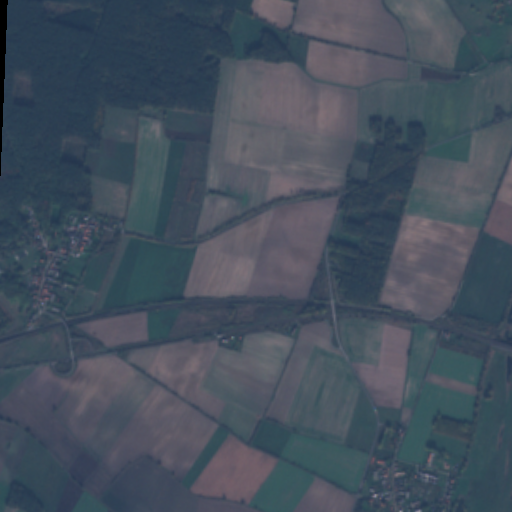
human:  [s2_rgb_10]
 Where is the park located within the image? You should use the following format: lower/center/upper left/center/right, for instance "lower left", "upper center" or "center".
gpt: The park is located in the center left of the image.
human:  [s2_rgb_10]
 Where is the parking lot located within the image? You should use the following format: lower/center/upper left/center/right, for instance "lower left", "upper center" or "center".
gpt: The parking lot is located in the center left of the image.
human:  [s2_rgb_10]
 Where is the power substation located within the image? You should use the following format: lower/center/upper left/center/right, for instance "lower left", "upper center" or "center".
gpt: The power substation is located in the center left of the image.
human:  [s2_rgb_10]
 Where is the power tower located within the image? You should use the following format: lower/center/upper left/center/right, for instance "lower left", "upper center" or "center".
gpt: The power tower is located in the lower of the image.
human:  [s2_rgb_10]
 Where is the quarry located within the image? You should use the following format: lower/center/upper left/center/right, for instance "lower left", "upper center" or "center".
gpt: The quarry is located in the upper left of the image.
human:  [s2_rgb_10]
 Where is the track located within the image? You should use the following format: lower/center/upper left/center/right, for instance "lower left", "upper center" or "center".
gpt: There is no track in the image.